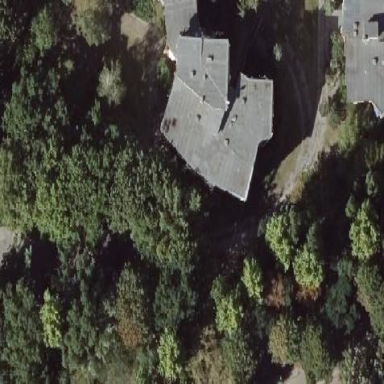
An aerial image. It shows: Part of building.